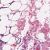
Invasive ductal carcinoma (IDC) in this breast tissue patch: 0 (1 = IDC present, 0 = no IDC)